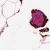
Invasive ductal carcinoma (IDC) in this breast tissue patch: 0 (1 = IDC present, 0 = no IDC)